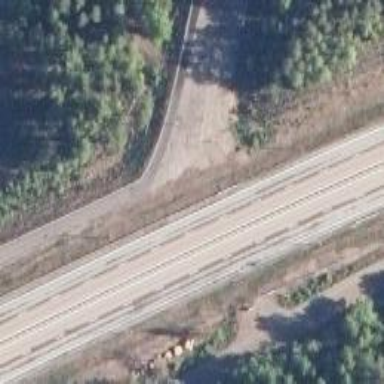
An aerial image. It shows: Asphalt motorway of trunk classification.